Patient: sex F, age 77
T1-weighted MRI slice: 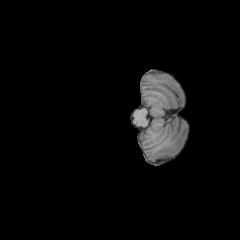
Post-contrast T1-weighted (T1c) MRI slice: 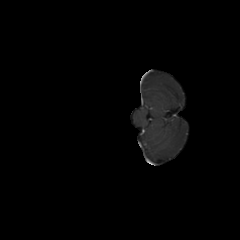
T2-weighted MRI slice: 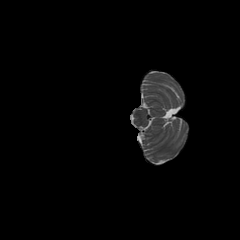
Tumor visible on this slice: no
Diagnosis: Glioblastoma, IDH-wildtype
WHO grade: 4